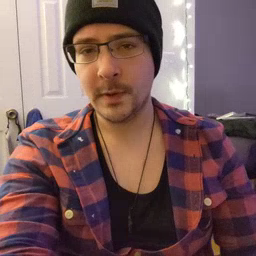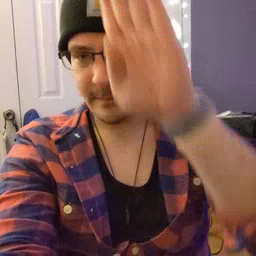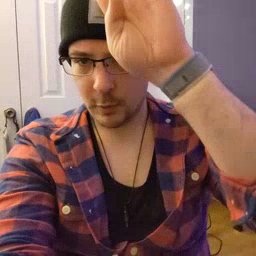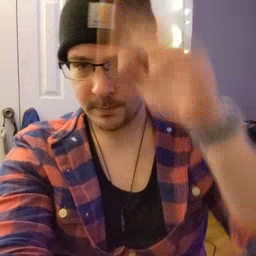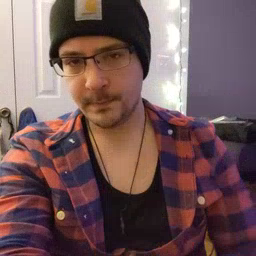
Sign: fireman